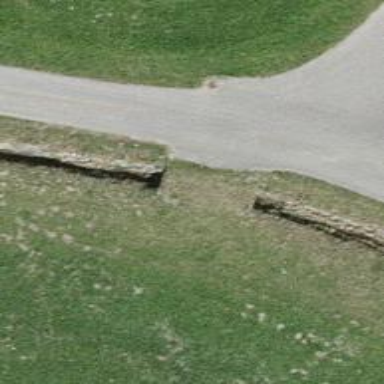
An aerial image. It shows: Culvert tunnel passing through ditch.